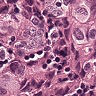
Metastatic tissue present: yes